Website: bh-photo
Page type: delivery-shipping
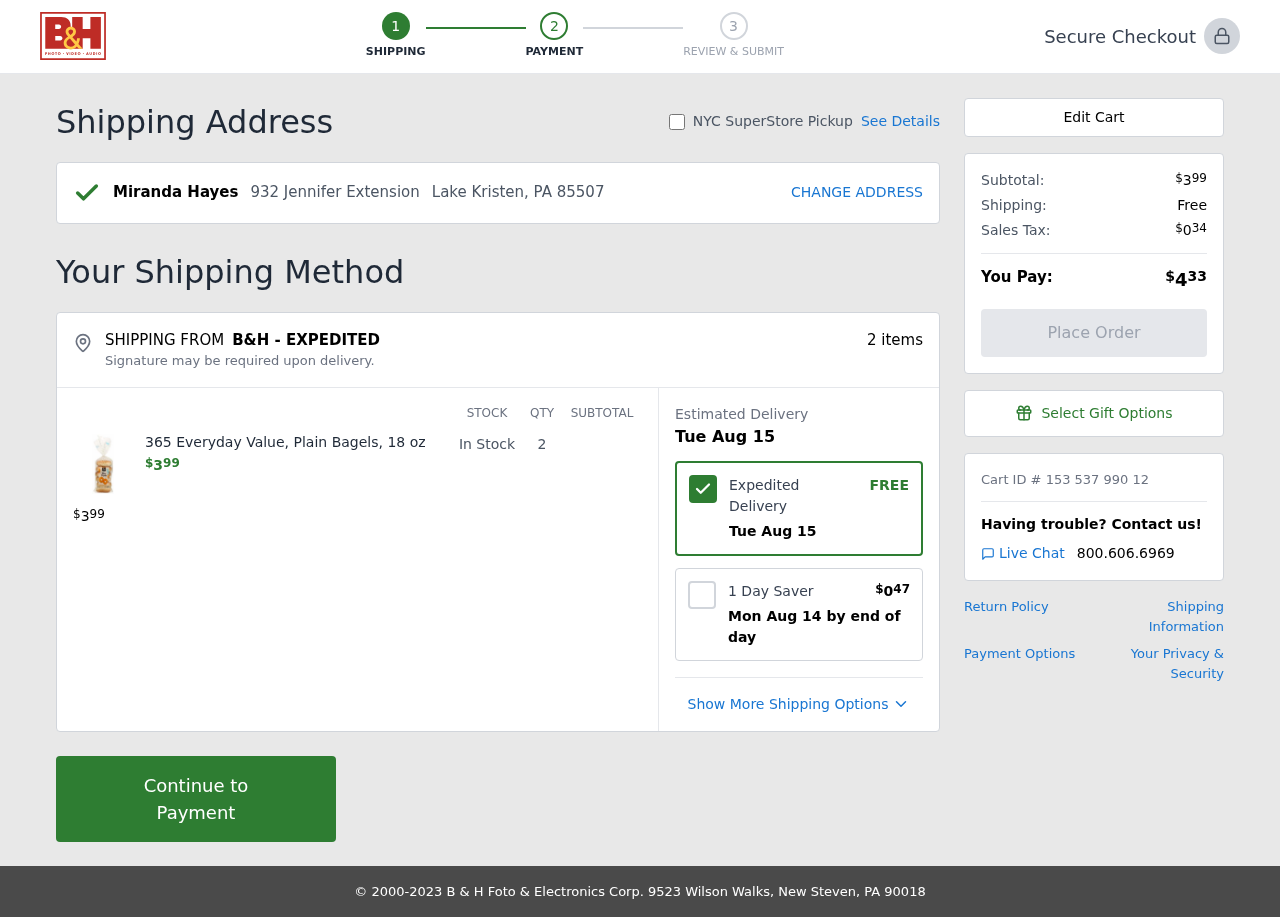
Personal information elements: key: PII_CITY_STATE_ZIP
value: Lake Kristen, PA 85507
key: PII_FULLNAME
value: Miranda Hayes
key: PII_STREET
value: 932 Jennifer Extension
Product elements: key: PRODUCT1_NAME
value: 365 Everyday Value, Plain Bagels, 18 oz
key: PRODUCT1_PRICE
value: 3.99
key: PRODUCT1_QUANTITY
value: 2
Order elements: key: ORDER_NUM_ITEMS
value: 2 items
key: ORDER_SUBTOTAL
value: $399
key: ORDER_DELIVERY_DATE
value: Tue Aug 15
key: ORDER_SHIPPING_COST_ALT
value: $047
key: ORDER_SHIPPING_DATE
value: Mon Aug 14 by end of day
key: ORDER_SHIPPING_COST
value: Free
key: ORDER_TAX
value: $034
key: ORDER_TOTAL
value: $433
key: ORDER_ID
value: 153 537 990 12